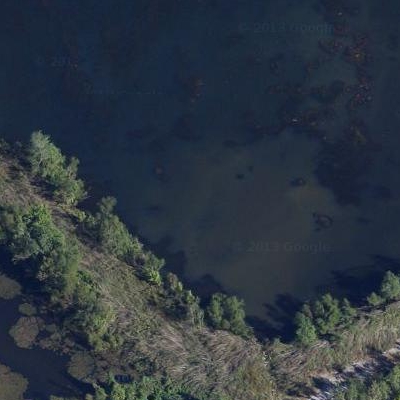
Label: dRiverLake